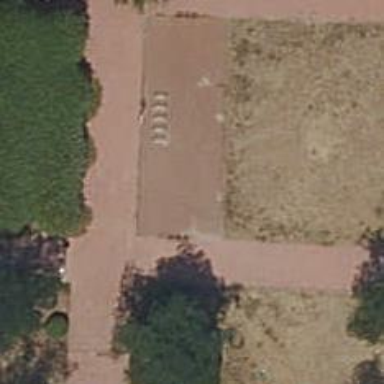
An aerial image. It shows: Bicycle parking area with stands.